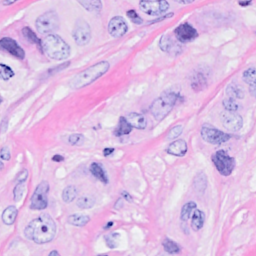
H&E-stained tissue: Breast